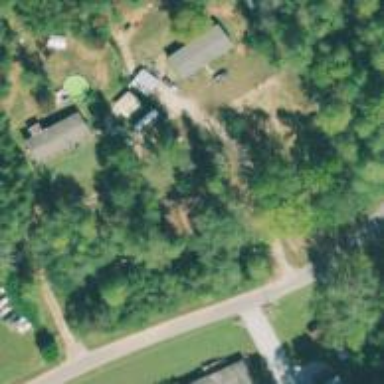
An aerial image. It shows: Driveway leading to service road.